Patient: sex F, age 26
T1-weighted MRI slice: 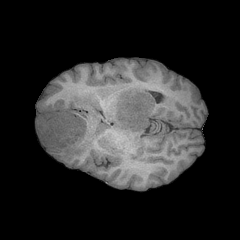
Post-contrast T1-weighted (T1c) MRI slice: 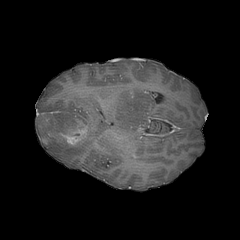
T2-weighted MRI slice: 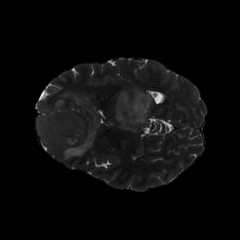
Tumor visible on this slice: yes
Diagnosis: Glioblastoma, IDH-wildtype
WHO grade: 4